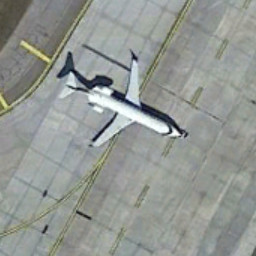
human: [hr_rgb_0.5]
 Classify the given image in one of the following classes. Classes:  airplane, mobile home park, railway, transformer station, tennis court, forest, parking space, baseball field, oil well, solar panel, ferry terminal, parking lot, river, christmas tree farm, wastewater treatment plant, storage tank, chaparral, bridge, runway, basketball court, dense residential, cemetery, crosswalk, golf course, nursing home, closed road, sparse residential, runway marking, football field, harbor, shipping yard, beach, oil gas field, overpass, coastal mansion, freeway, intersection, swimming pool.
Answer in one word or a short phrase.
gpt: airplane